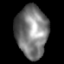
Tissue: lung
Cell type: Myeloid cells
Senescence score: 0.1635
Nuclear area (px): 1622
Mean DAPI intensity: 121.281